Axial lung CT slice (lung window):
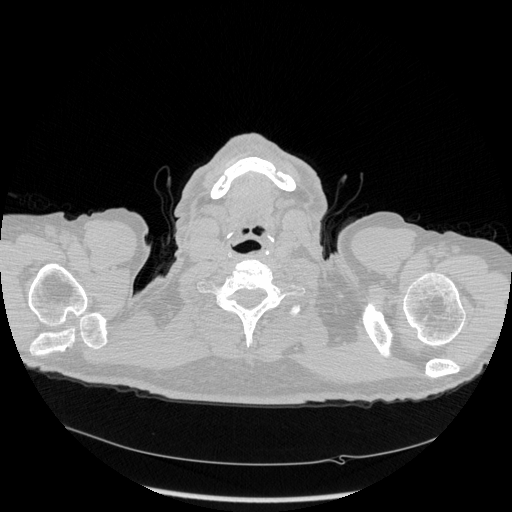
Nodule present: no